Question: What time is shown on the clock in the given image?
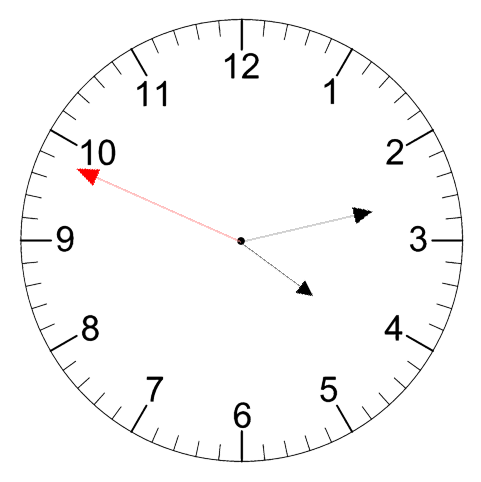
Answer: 04:12:49